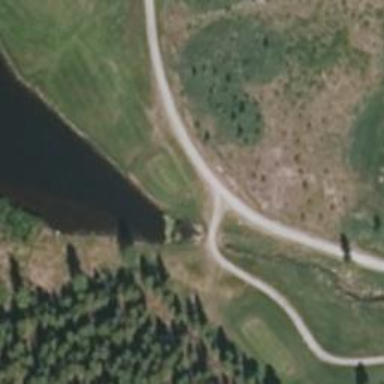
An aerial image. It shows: Footway that resembles golf path.